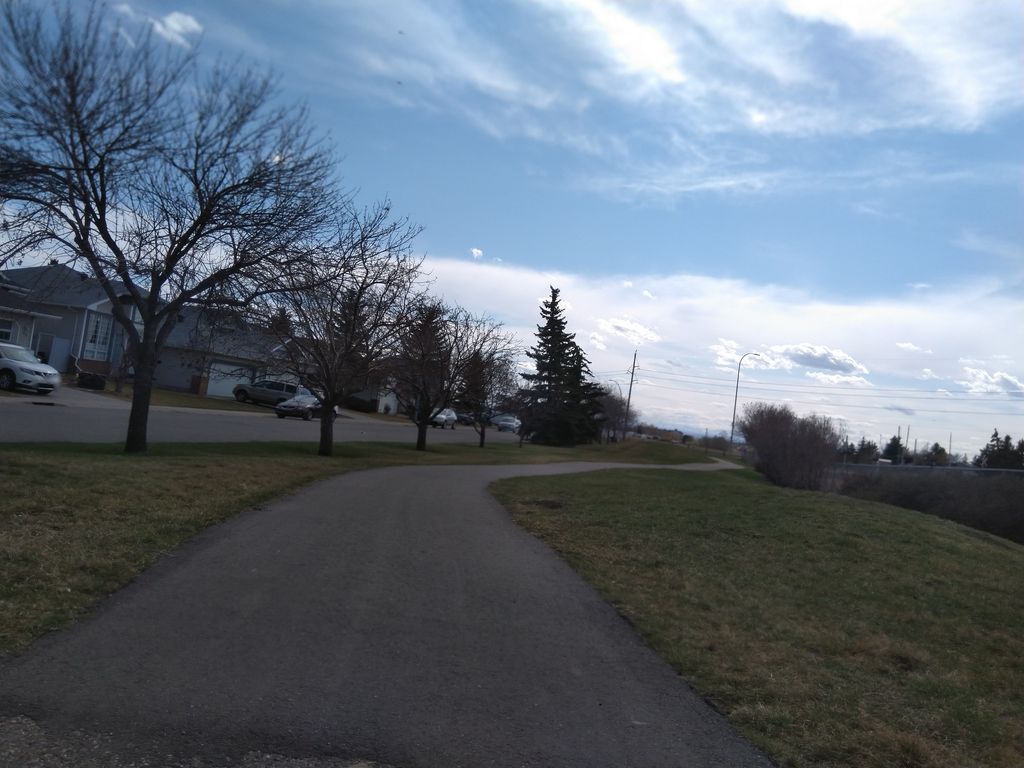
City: calgary